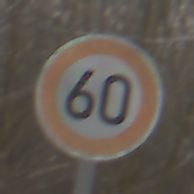
Verkehrszeichen: Geschwindigkeit60
Umgebung: Outdoor, Nature
Tageszeit: MorningAfternoon
Wetter: Clear
Licht: Natural
Jahreszeit: Winter
Kontrast: HighContrast